Question:
I need to calculate the value of e^x. The loop is infinity and should stop when i get the precision 0.001, but i do not know how to get this precision.
'''
float exp(float x){
float ex=1,precision=0.000,powX=1.0,fat=1.0;
int partInt;
int i,j;
for(i=1; precision!= 0.001; i++){
for(j=1; j<=i; j++){
powX *= x;
fat *=j;
}
ex += powX/fat;
partInt = ex; // like a cast to integer
precision= ex - partInt; // get the precision
//printf("%f %f %f %f
",powX,fat,precision,ex);
powX = fat = 1.0;
}
return ex;
}
int main(){
printf("%f",exp(2));
return 0;
}
'''
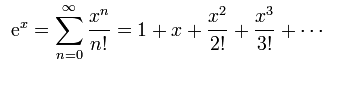
Answer: You could use a 'double prev' to keep track of the result produced by the previous iteration. Stop when 'abs(prev - ex) < precision'.